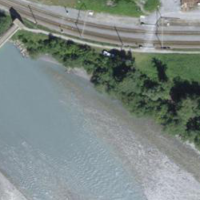
EUNIS habitat code: 15
Species observed at this site:
Clematis vitalba